Aerial crown-view tile of a tropical tree (Barro Colorado Island, Panama), acquired 20240716:
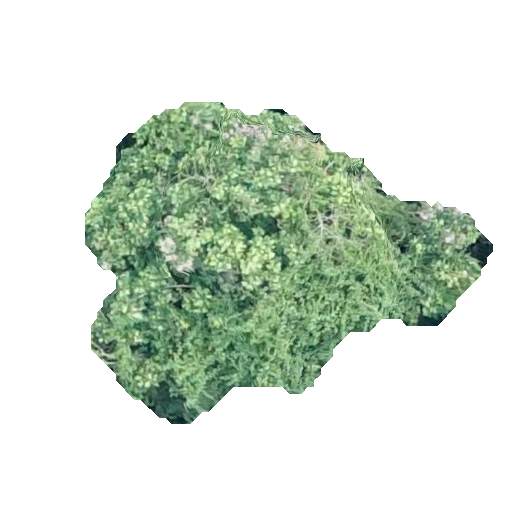
Species: Dipteryx oleifera
GBIF accepted scientific name: Dipteryx oleifera
Crown area: 129.263 m²